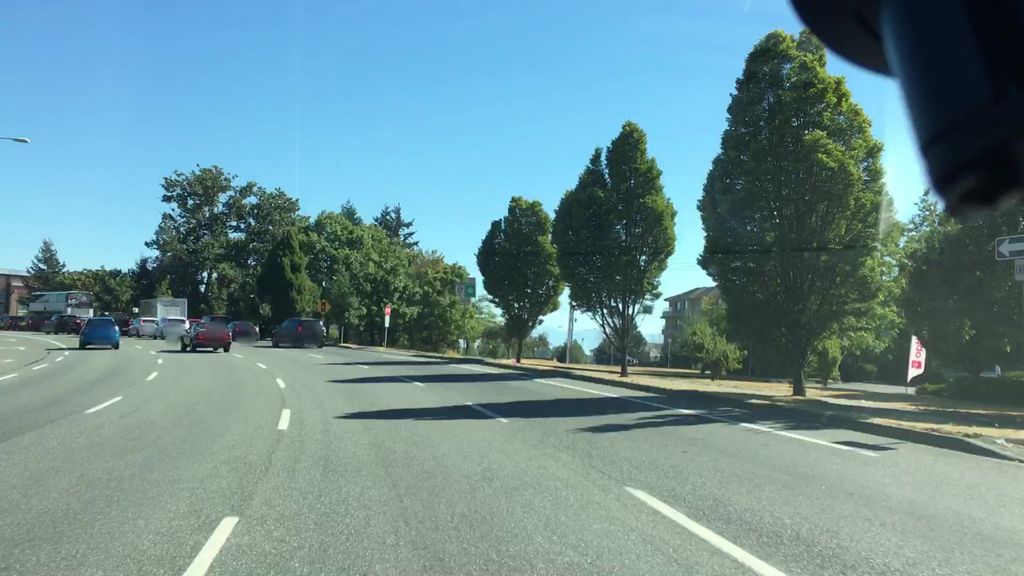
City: victoria